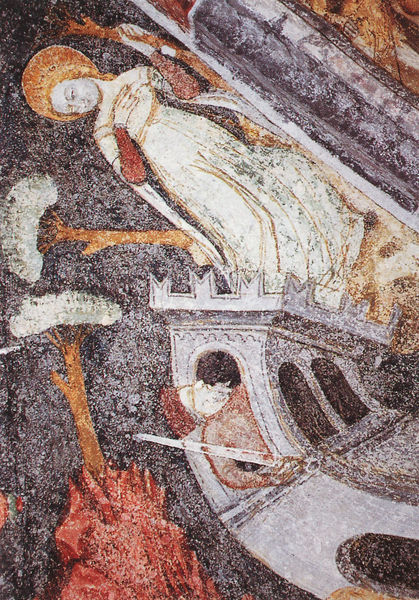
Titel: Deckenfresko im Kloster Neustift
Institution: bei Brixen, Österreich
Schlagwörter: baum, berg, felsen, feuer, gemälde, himmel, mann, weiß, bäume, braun, fenster, frau, haar, hut, kleid, schwarz, blick, dame, rot, malerei, bart, mütze, bild, figur, gewand, haare, gebeugt, sanft, stock, turm, engel, liebe, perspektive, stab, fels, lehnen, zinnen, foto, gewölbe, burg, druck, gebogen, schwert, mosaik, ritter, bedrohung, heiligenschein, nimbus, gotisch, krieger, heilige, fresko, heilig, maria, schief, fresco, rpt, barbara, heiligenfigur, arche noah, freske, herauslehnen, hieligenschein, hinabblickend